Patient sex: M
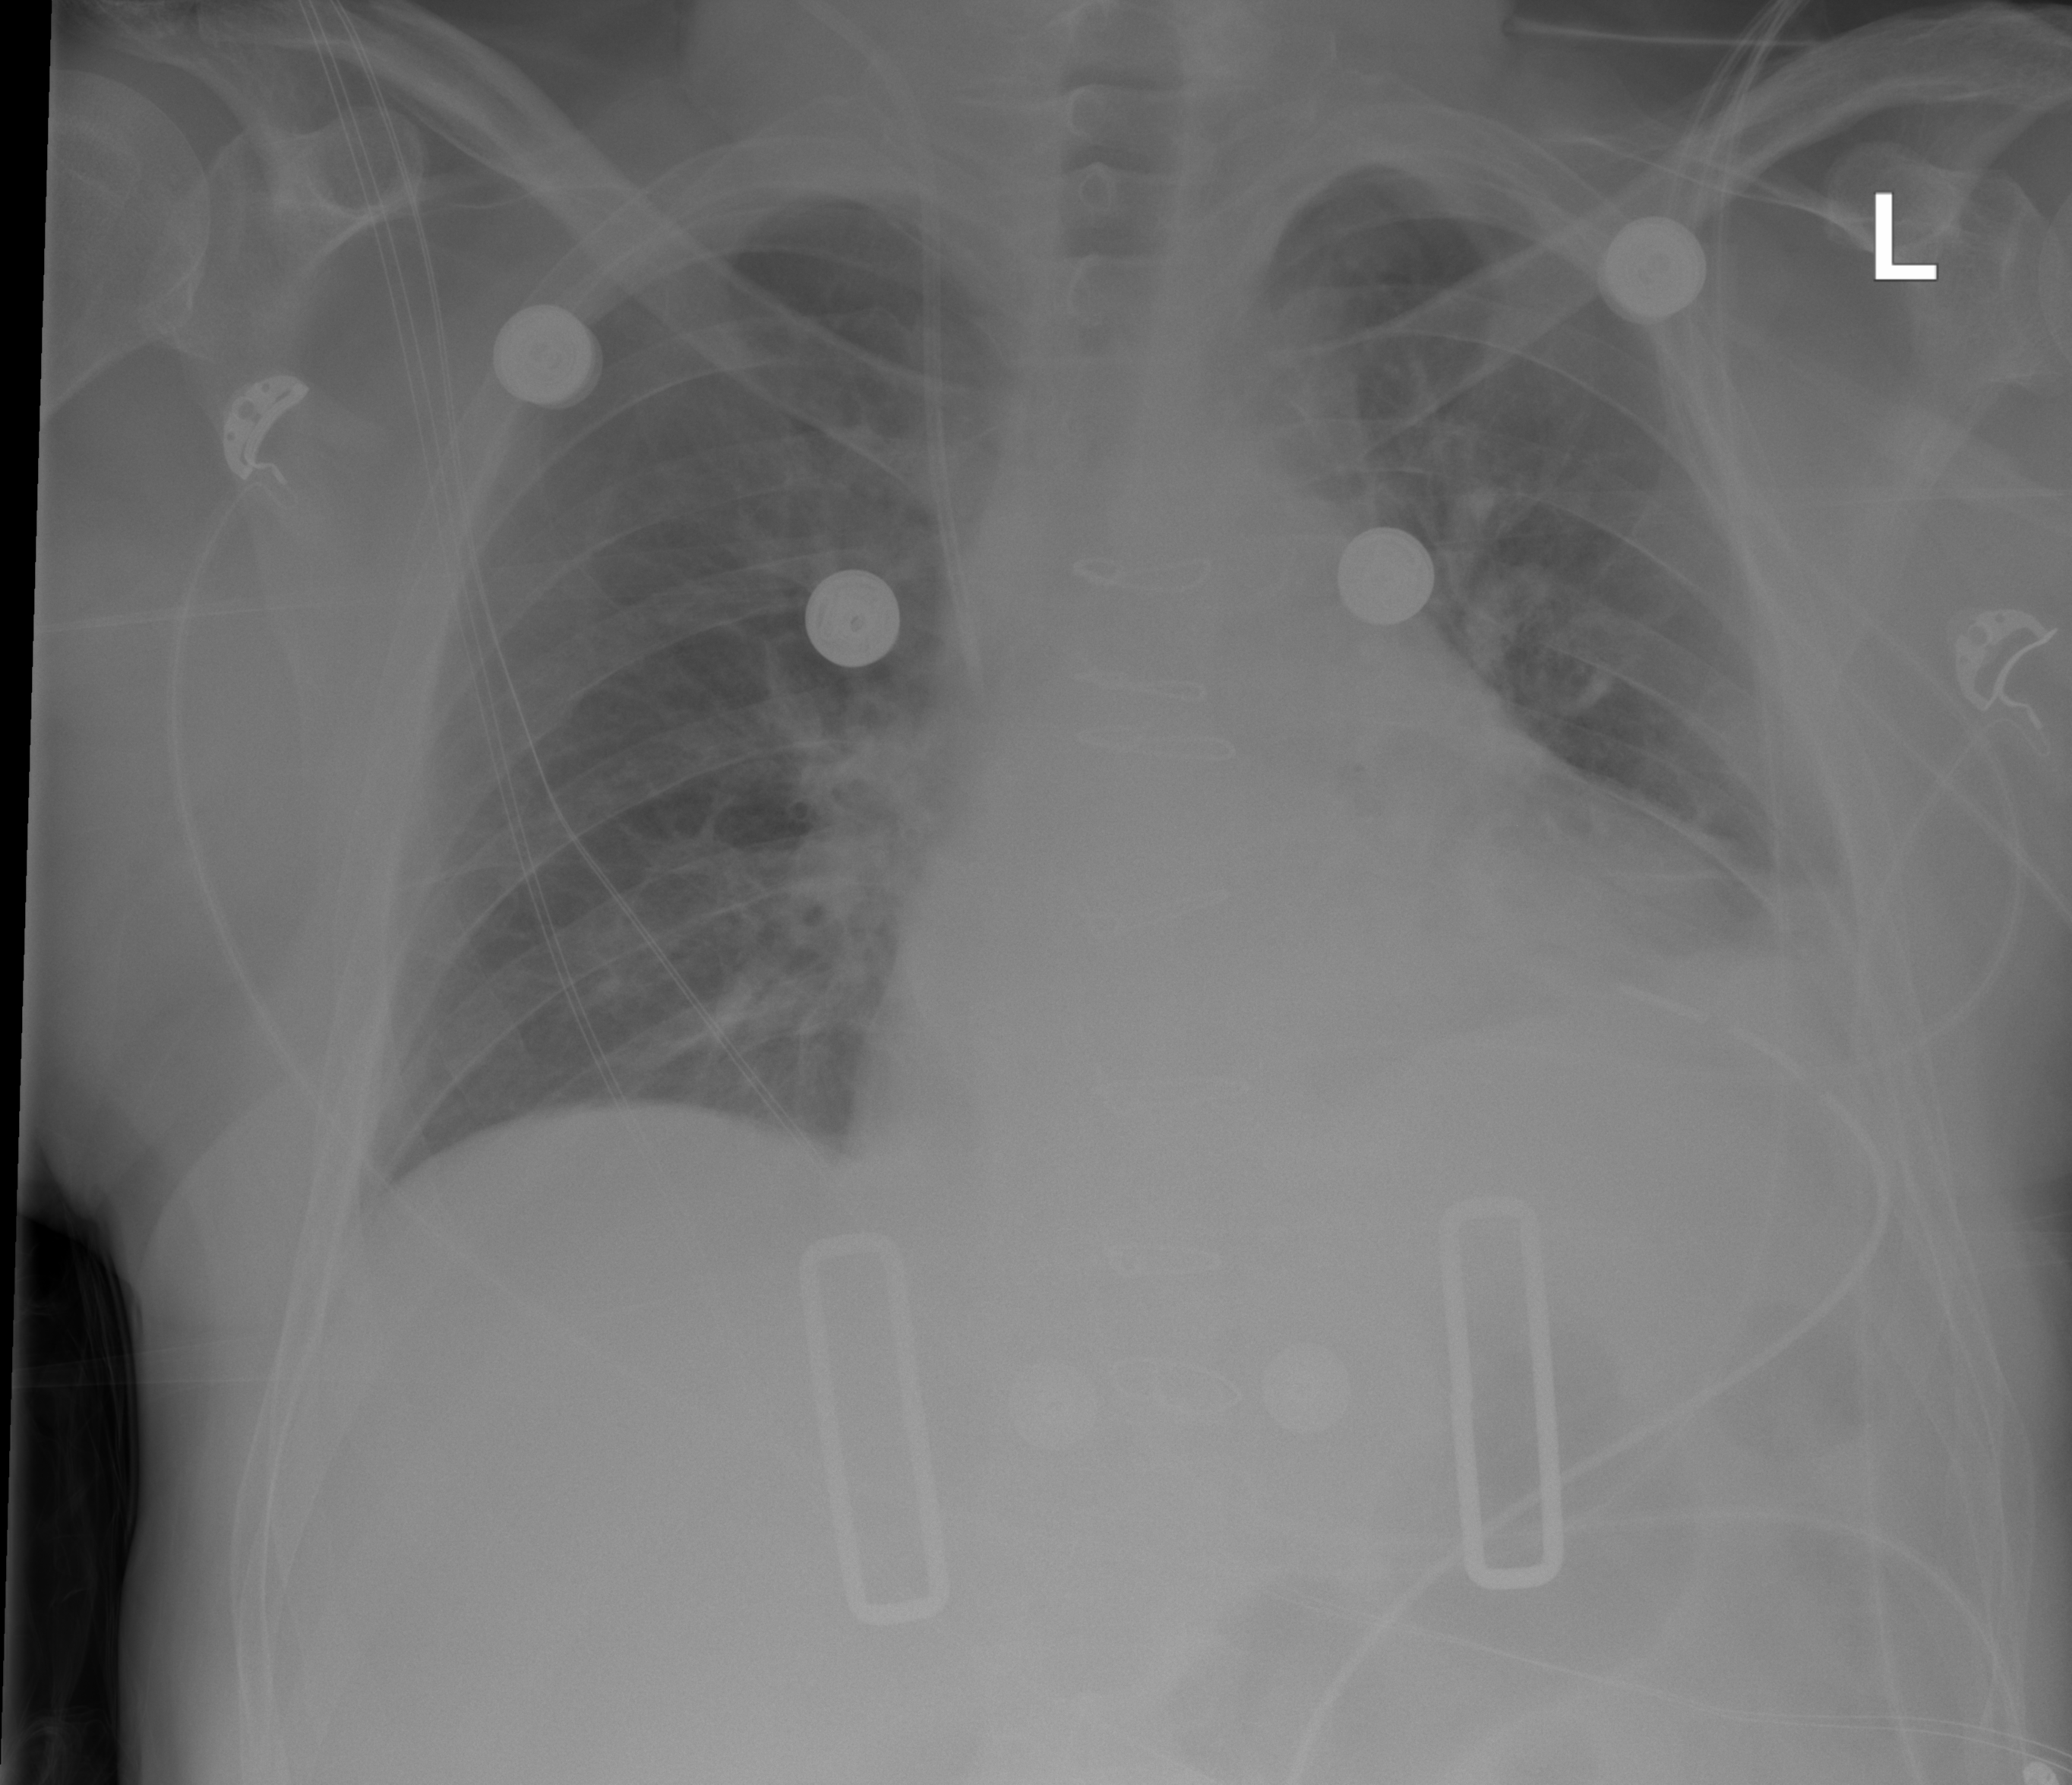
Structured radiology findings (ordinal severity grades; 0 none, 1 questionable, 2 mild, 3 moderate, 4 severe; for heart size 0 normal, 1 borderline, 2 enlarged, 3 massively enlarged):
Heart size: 2
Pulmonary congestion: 2
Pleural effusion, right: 0
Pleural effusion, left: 0
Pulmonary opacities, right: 0
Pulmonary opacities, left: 0
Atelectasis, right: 0
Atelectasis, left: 2